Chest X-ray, PA view. Patient: 47 years old, sex M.
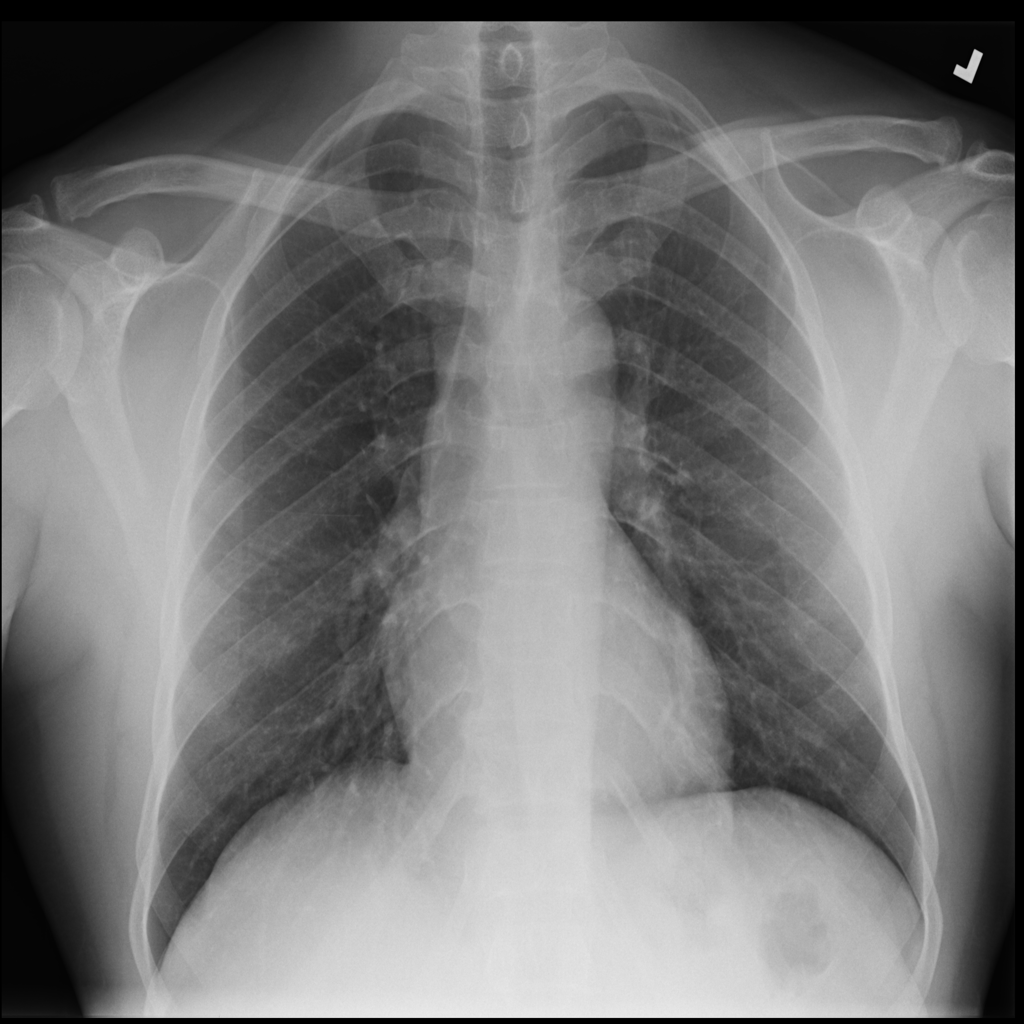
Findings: No Finding